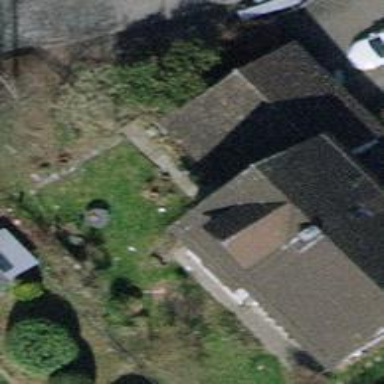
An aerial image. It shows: Garage.